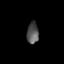
Tissue: skin
Cell type: Epithelial cells
Senescence score: 0.9169
Nuclear area (px): 245
Mean DAPI intensity: 84.073